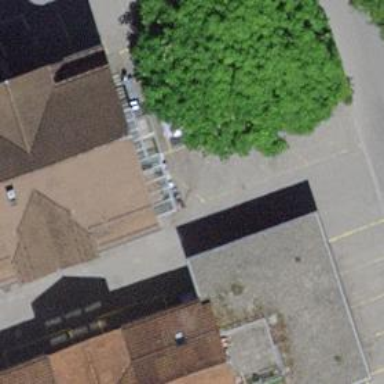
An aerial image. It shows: Restaurant.